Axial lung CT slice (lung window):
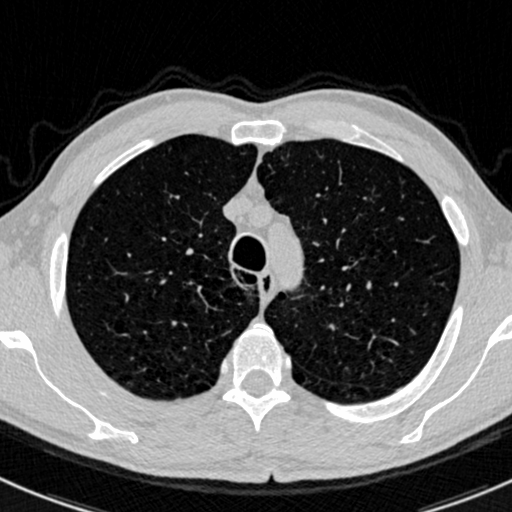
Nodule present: no